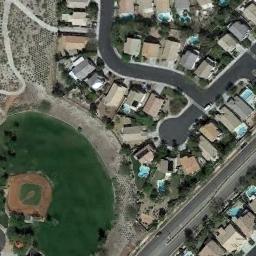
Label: baseball_diamond